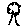
Label: tree